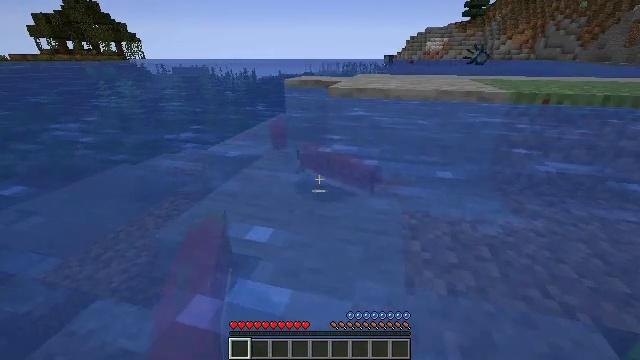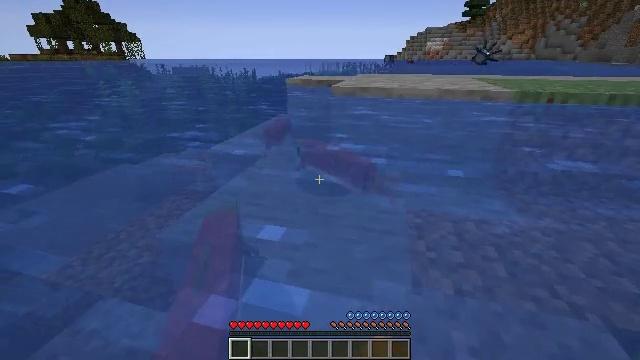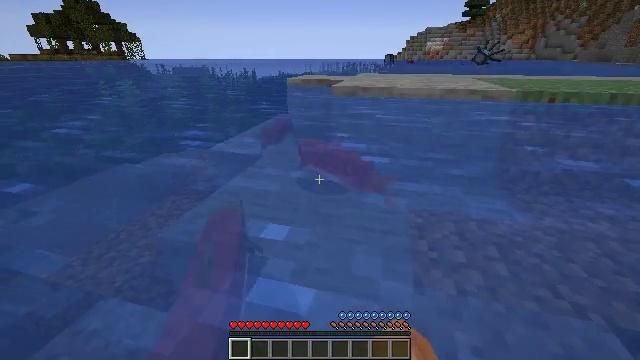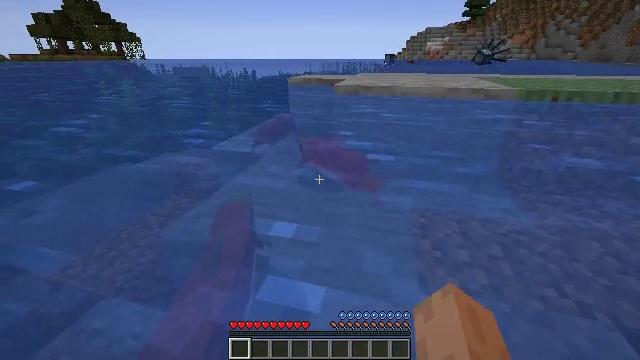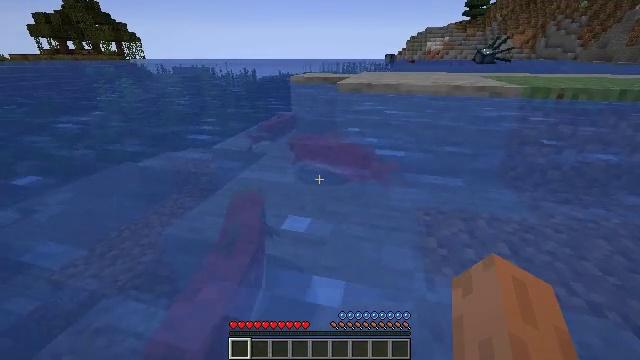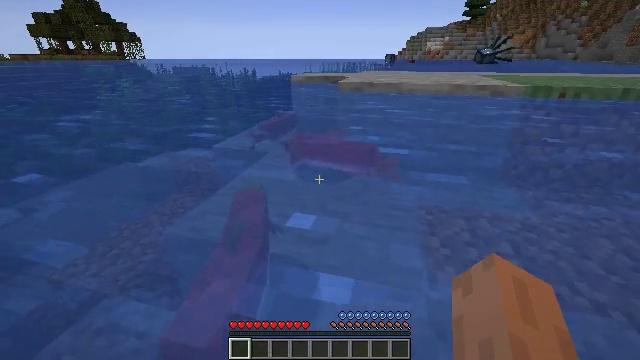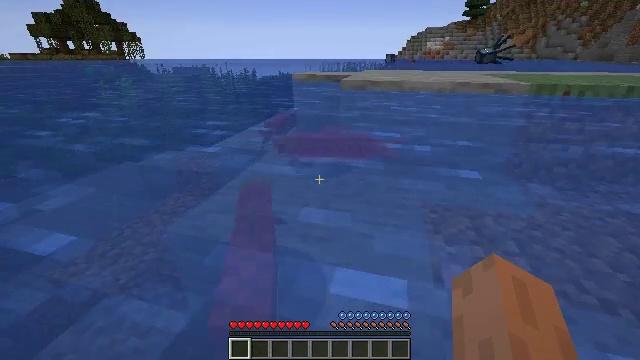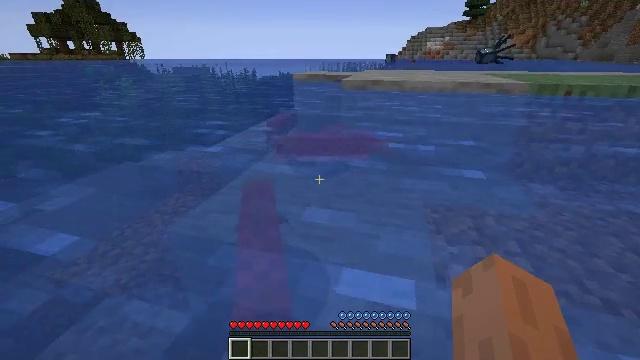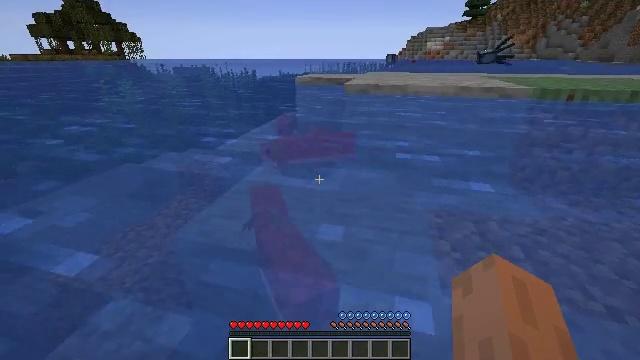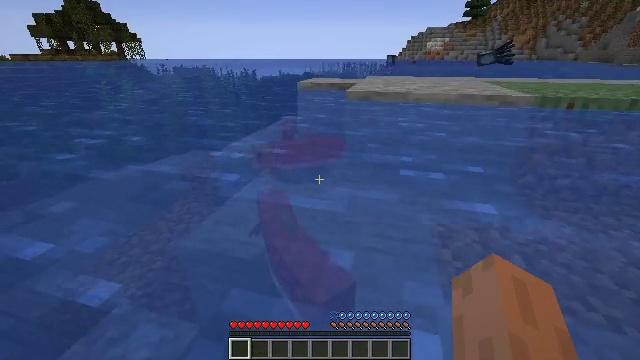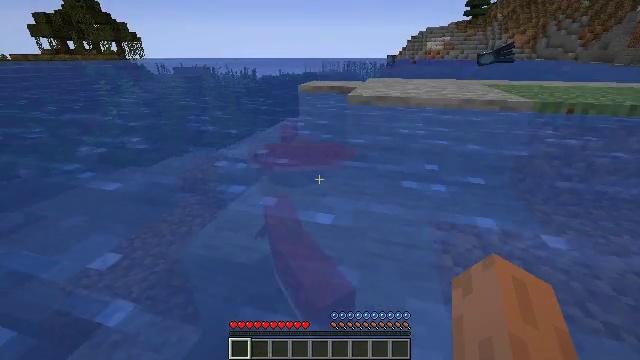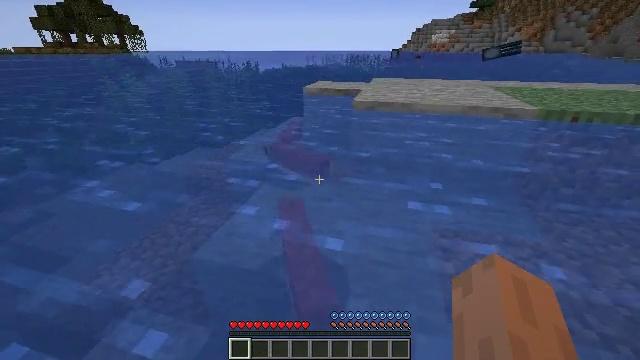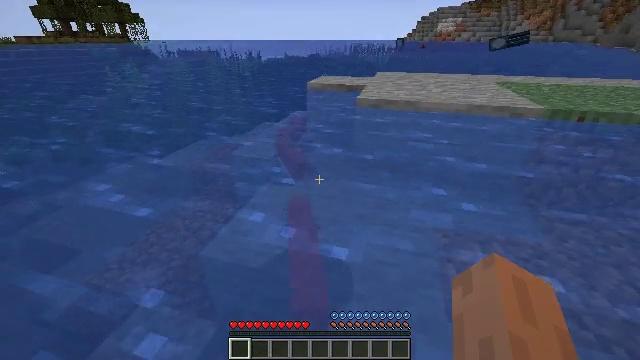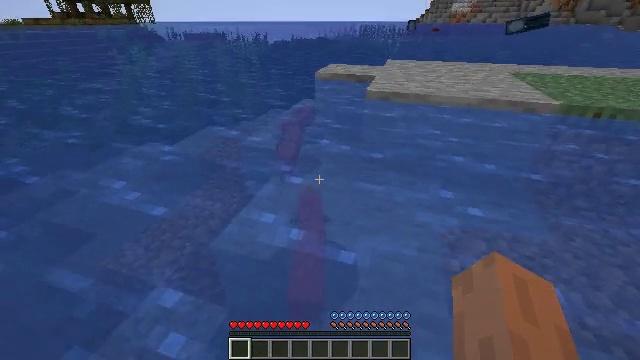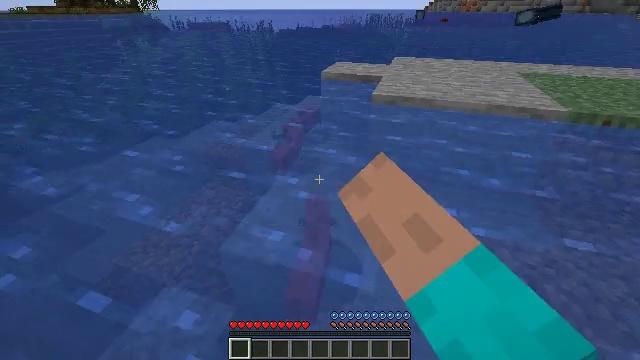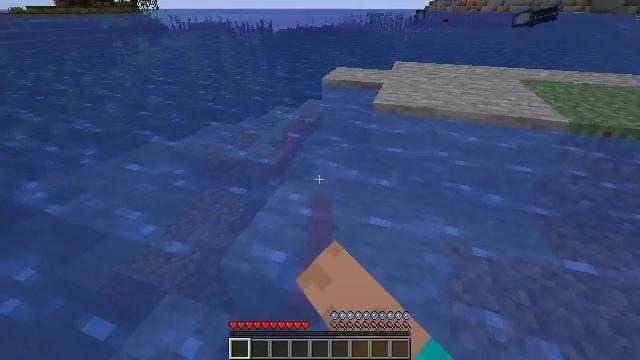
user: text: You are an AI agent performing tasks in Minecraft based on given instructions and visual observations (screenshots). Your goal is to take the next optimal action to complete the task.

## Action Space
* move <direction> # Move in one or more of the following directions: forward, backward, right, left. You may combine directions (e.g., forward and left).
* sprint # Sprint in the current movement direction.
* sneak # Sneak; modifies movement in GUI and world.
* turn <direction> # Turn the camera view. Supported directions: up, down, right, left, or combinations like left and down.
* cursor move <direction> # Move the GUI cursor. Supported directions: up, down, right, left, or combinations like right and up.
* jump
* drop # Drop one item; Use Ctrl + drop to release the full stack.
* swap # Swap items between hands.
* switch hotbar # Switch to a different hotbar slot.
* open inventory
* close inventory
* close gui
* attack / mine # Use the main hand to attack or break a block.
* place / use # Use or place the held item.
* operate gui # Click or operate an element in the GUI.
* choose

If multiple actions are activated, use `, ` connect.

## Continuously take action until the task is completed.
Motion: motion action
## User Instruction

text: Hunt a salmon.
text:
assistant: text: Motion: move forward
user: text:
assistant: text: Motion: move forward
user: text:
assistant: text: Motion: move forward
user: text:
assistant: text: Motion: move forward
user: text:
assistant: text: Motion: move forward
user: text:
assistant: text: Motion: move forward
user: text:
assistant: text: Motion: move forward, jump
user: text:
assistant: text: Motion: move forward, jump
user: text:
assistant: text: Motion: move forward, jump
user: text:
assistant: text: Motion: move forward, jump
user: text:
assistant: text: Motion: move forward, turn down, jump
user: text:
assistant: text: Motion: move forward, turn down, jump
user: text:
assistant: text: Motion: move forward, turn left and down, attack / mine, jump
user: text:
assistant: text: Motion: move forward, turn left and down, attack / mine
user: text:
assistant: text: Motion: move forward, attack / mine
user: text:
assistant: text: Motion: move forward, turn down, attack / mine
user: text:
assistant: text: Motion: move forward, turn down, attack / mine
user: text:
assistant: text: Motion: move forward, attack / mine
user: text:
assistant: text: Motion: move forward, attack / mine
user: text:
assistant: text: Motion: move forward, attack / mine
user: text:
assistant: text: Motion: move forward
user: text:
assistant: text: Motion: move forward, attack / mine
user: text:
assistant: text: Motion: move forward, attack / mine
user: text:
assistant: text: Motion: move forward, attack / mine
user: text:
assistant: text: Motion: move forward, attack / mine
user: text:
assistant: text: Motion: move forward
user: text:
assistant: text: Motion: move forward, attack / mine
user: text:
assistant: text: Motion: move forward, turn down, attack / mine
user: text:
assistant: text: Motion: move forward, attack / mine
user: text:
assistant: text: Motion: move forward, attack / mine